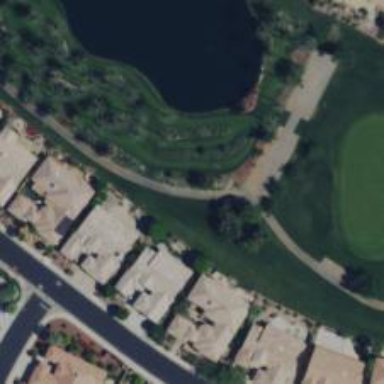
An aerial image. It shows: Service road designated as golf cart path.